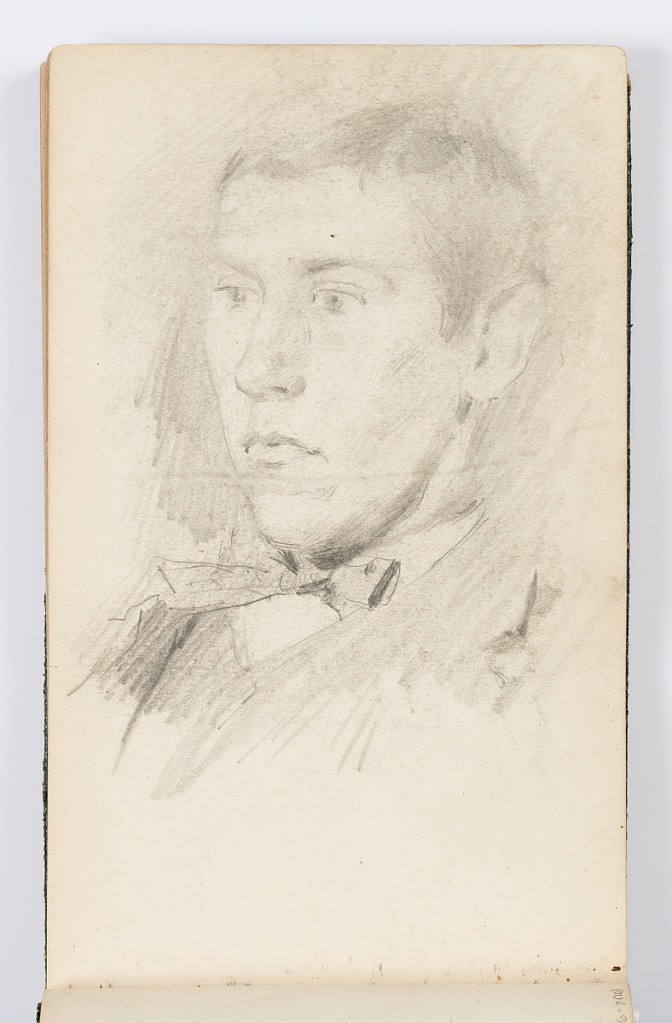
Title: Sketchbook Page: Portrait of Young Man
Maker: Kenyon Cox, American, 1856–1919
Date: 1883
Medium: Graphite on paper
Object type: Sketchbook folio
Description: Portrait of young man with bow tie, looking toward left.